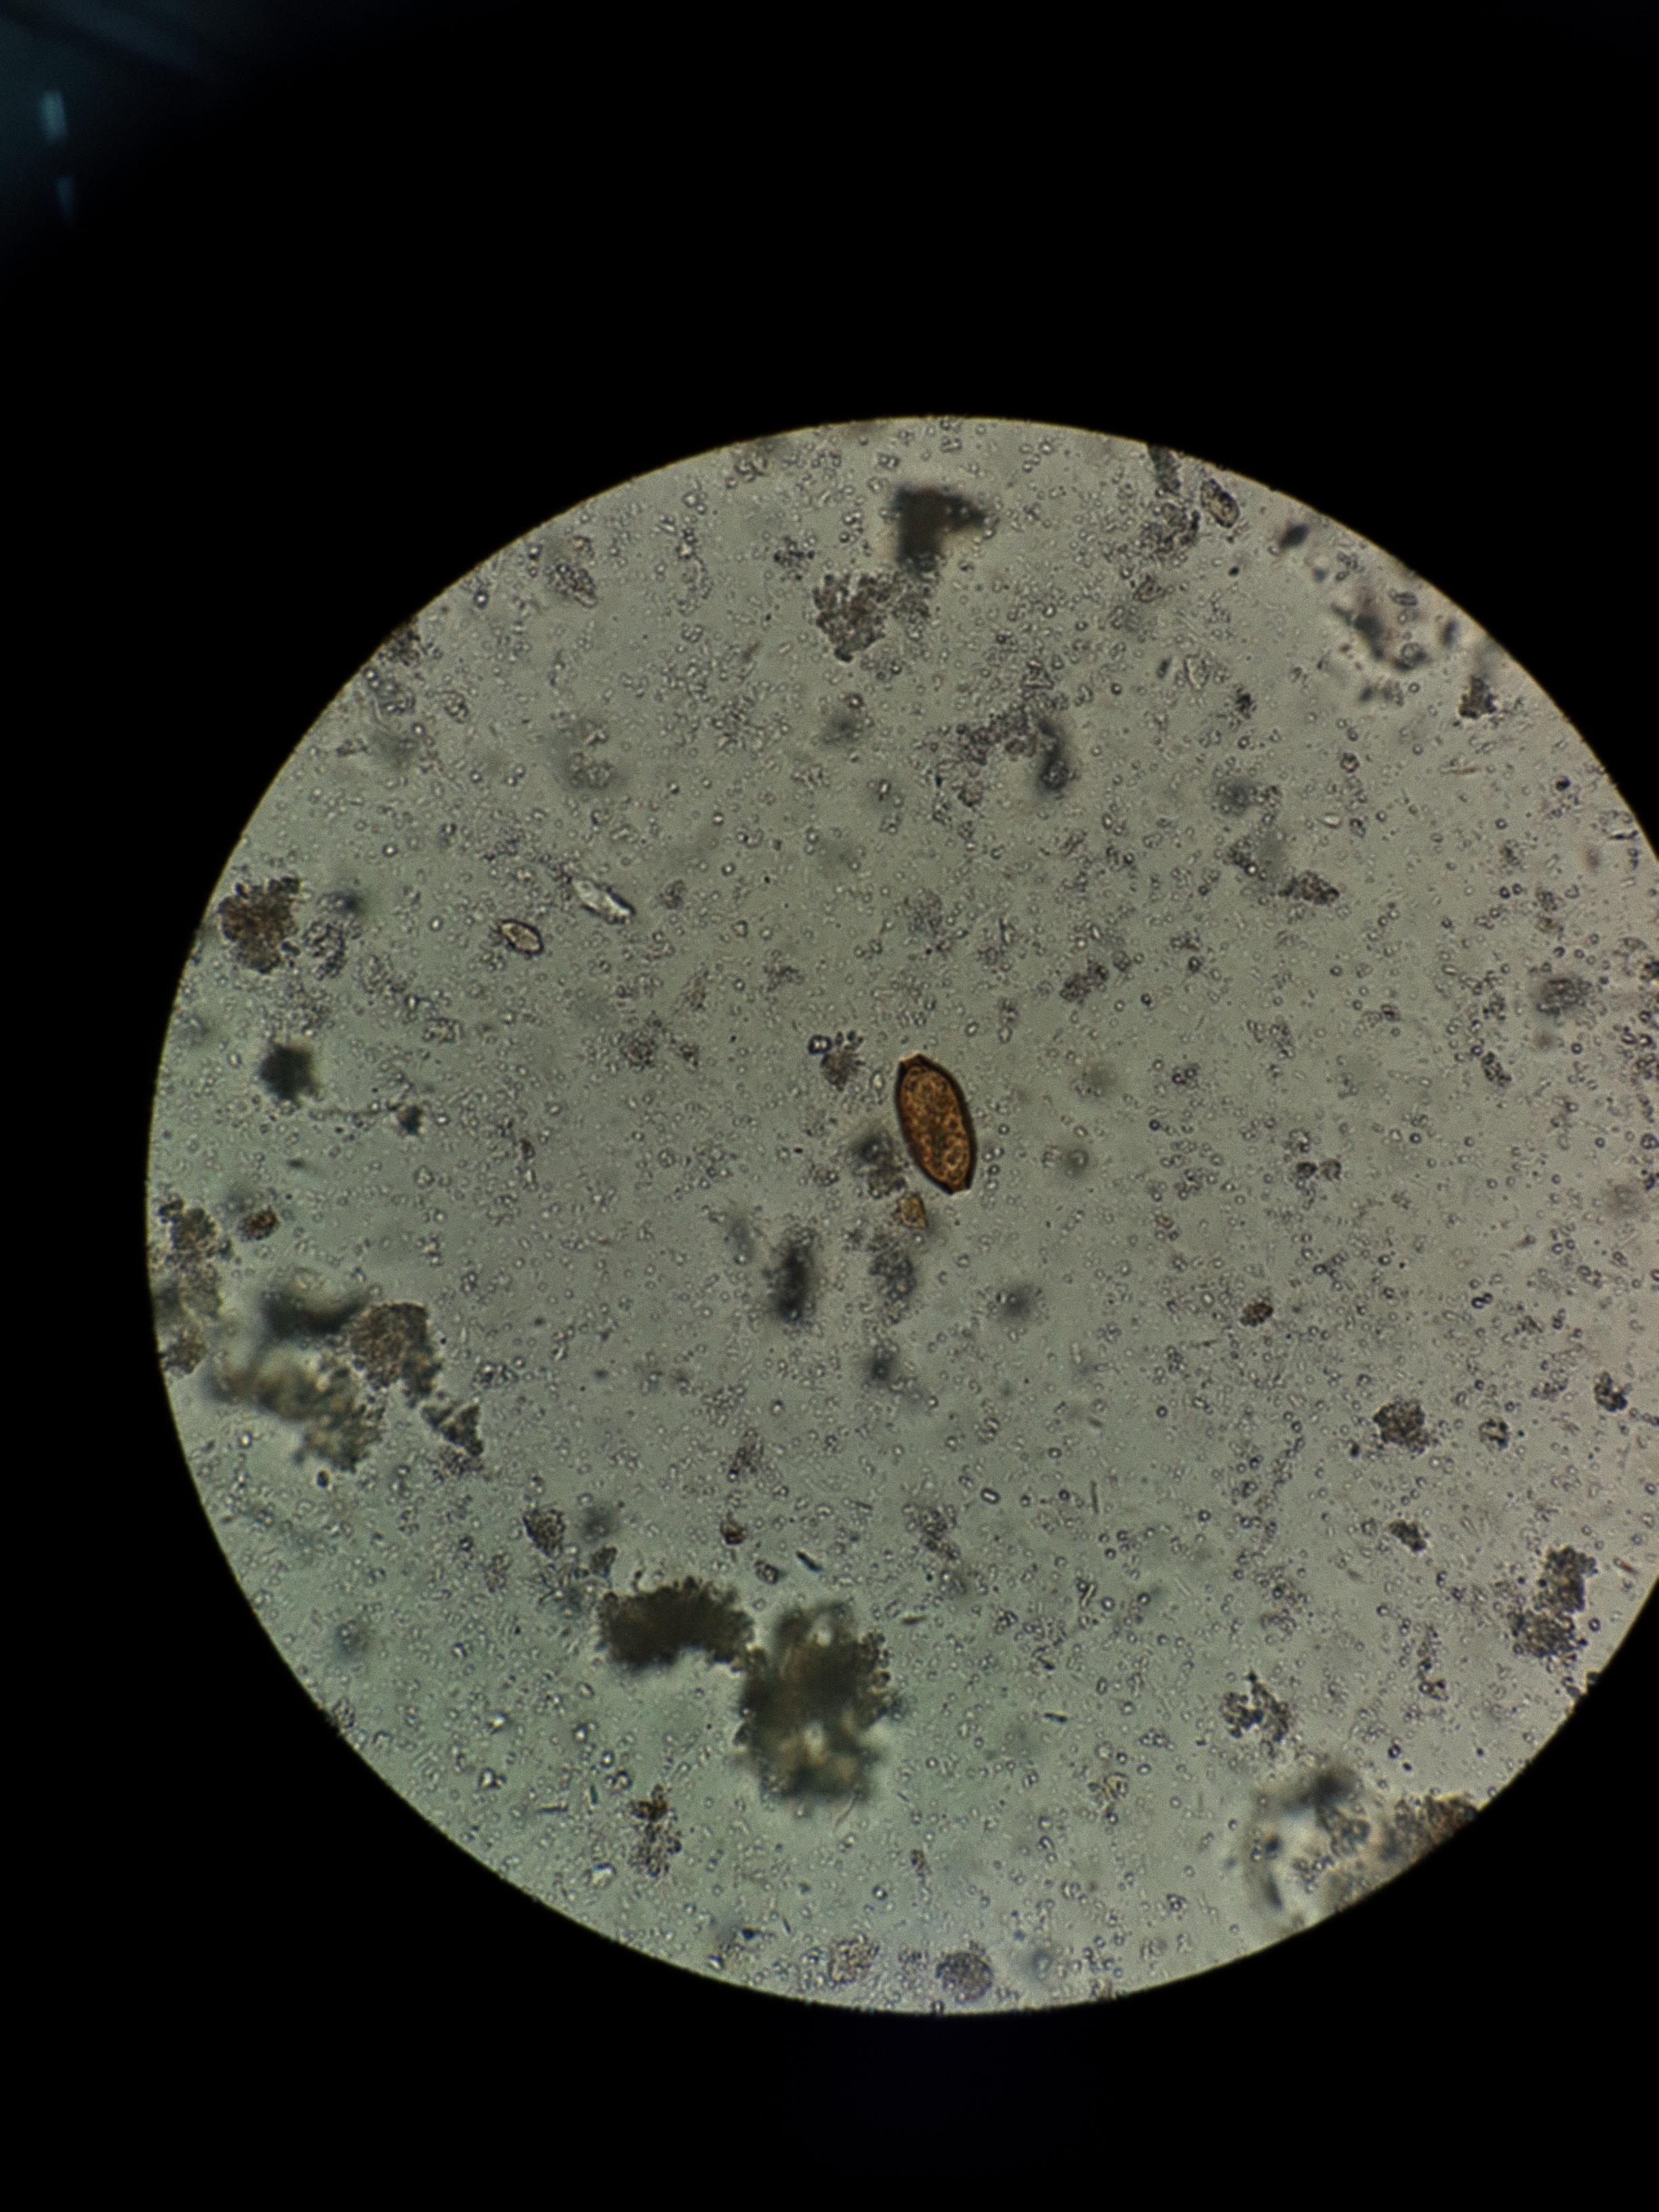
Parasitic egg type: Trichuris trichiura